Here is a 2-D grayscale rendering of raw rotating-machine vibration samples (signal-to-image). What is the most likely rotor condition (normal, misalignment, unbalance, looseness)?
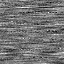
Answer: misalignment